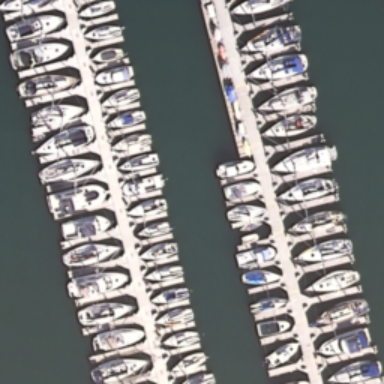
Lots of boats docked at the harbor and the water is deep blue .